Question: When I open SQL Server 2014 Reporting Services Configuration Manager, It crashes. The Configuration Screen cannot open. Error is attached and Event Viewer log is below. Thanks for your help

Fault bucket , type 0
Event Name: CLR20r3
Response: Not available
Cab Id: 0
Problem signature:
P1: rsconfigtool.exe
P2: 12.0.0.0
P3: 5b91da0d
P4: mscorlib
P5: 2.0.0.0
P6: 5e7591b8
P7: 20aa
P8: 7
P9: N3CTRYE2KN3C34SGL4ZQYRBFTE4M13NB
P10:
Attached files:
These files may be available here:
C:\ProgramData\Microsoft\Windows\WER\ReportArchive\AppCrash_rsconfigtool.exe_dbdfed65c4d7ca04c5f70acefbc812132ab48f1_00000000_0dada991
Analysis symbol:
Rechecking for solution: 0
Report Id: 018fc01f-03bb-11eb-816b-005056a0b91a
Report Status: 2048
Hashed bucket:
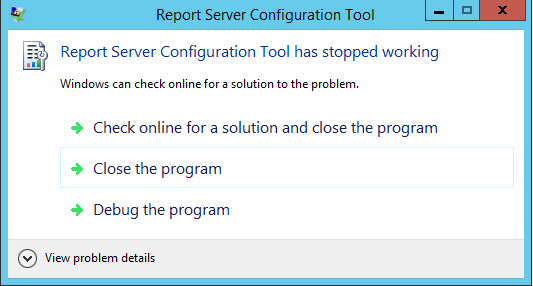
Answer: There was an syntax error on Machine.config. That's why we got this error. After fixing the config error, this problem solved